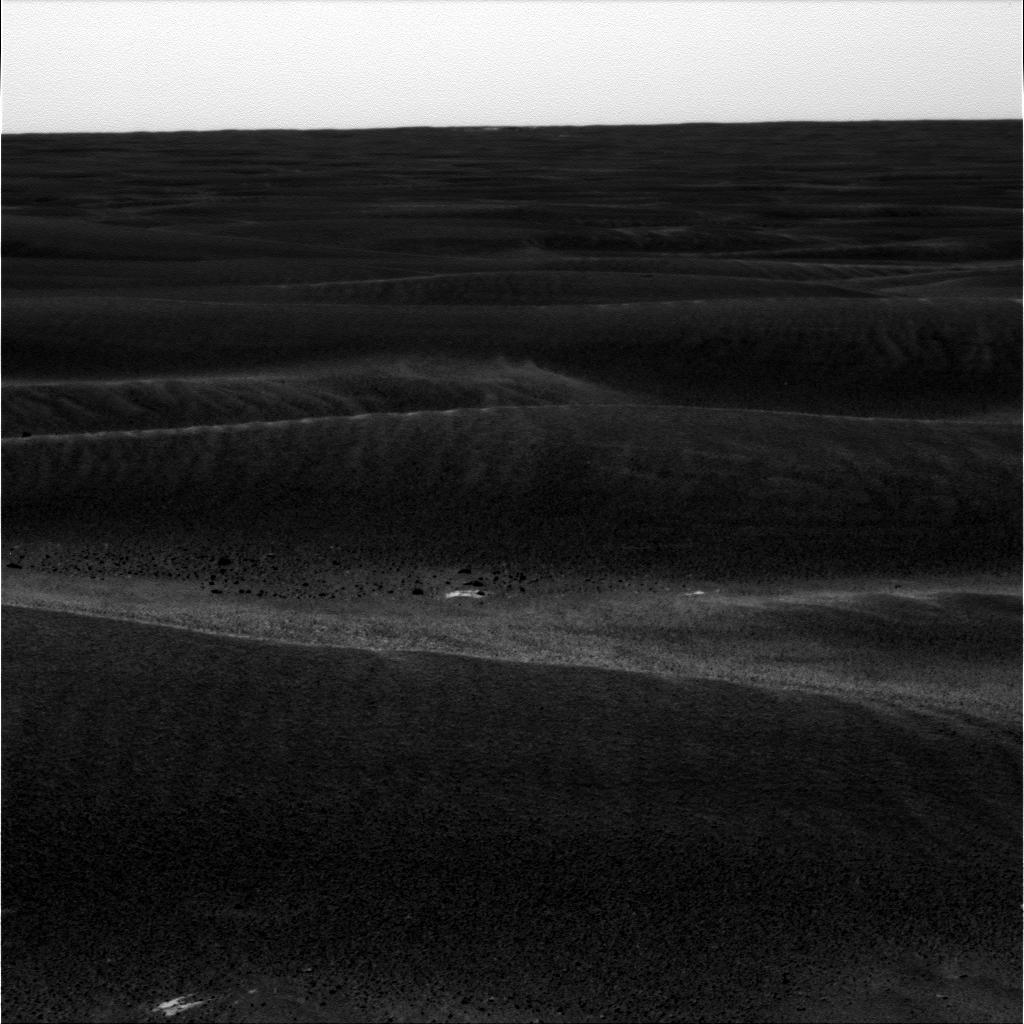
Terrain classes present: Gravel / Sand / Soil, Sky / Distant Mountains